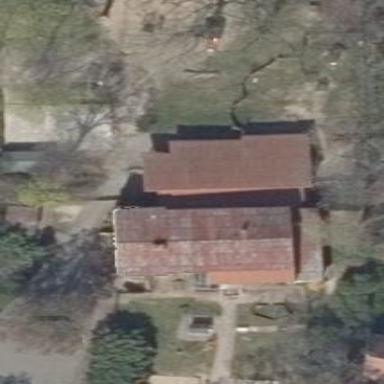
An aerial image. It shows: Kindergarten building.